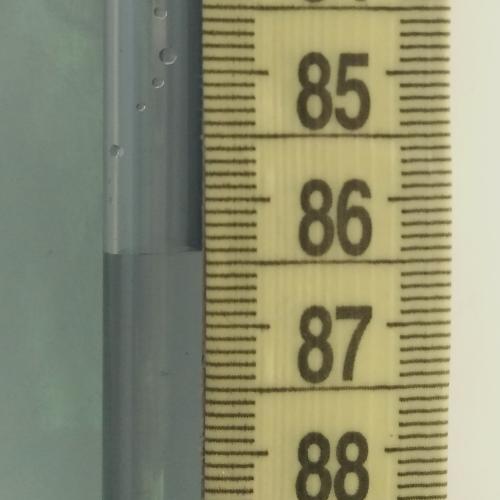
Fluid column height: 86.4 cm